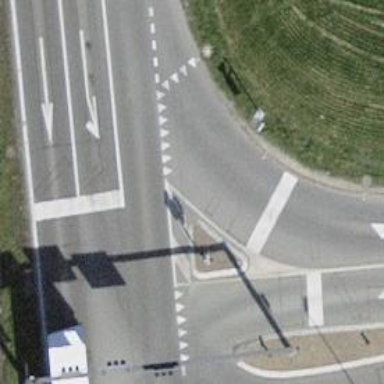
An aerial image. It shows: Road with traffic signals.